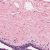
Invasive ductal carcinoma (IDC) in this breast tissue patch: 0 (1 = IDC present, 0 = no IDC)